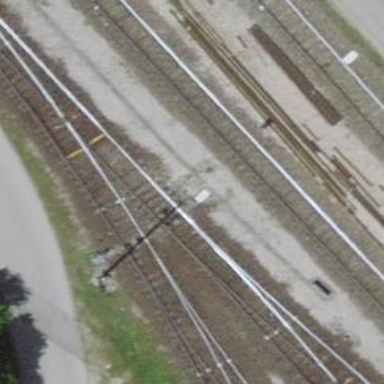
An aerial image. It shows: Railway switch.